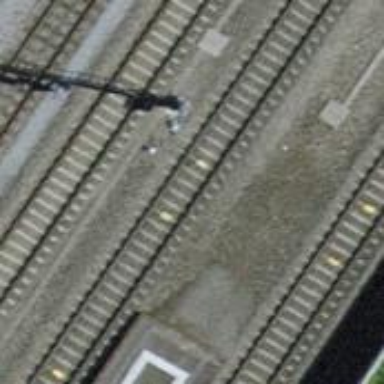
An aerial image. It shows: Railway signal.